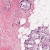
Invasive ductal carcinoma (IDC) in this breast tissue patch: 0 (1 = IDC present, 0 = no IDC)